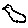
Label: bird